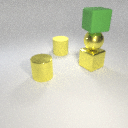
large yellow metal sphere above large yellow metal cube